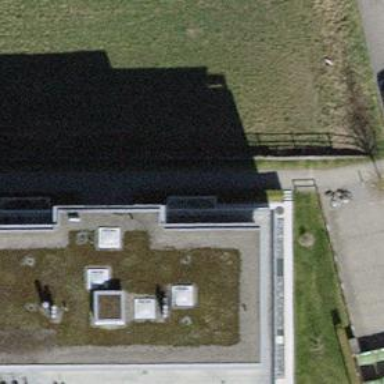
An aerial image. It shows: Flat-roofed building.